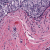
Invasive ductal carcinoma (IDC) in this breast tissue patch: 0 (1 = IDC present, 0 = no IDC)